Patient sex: M
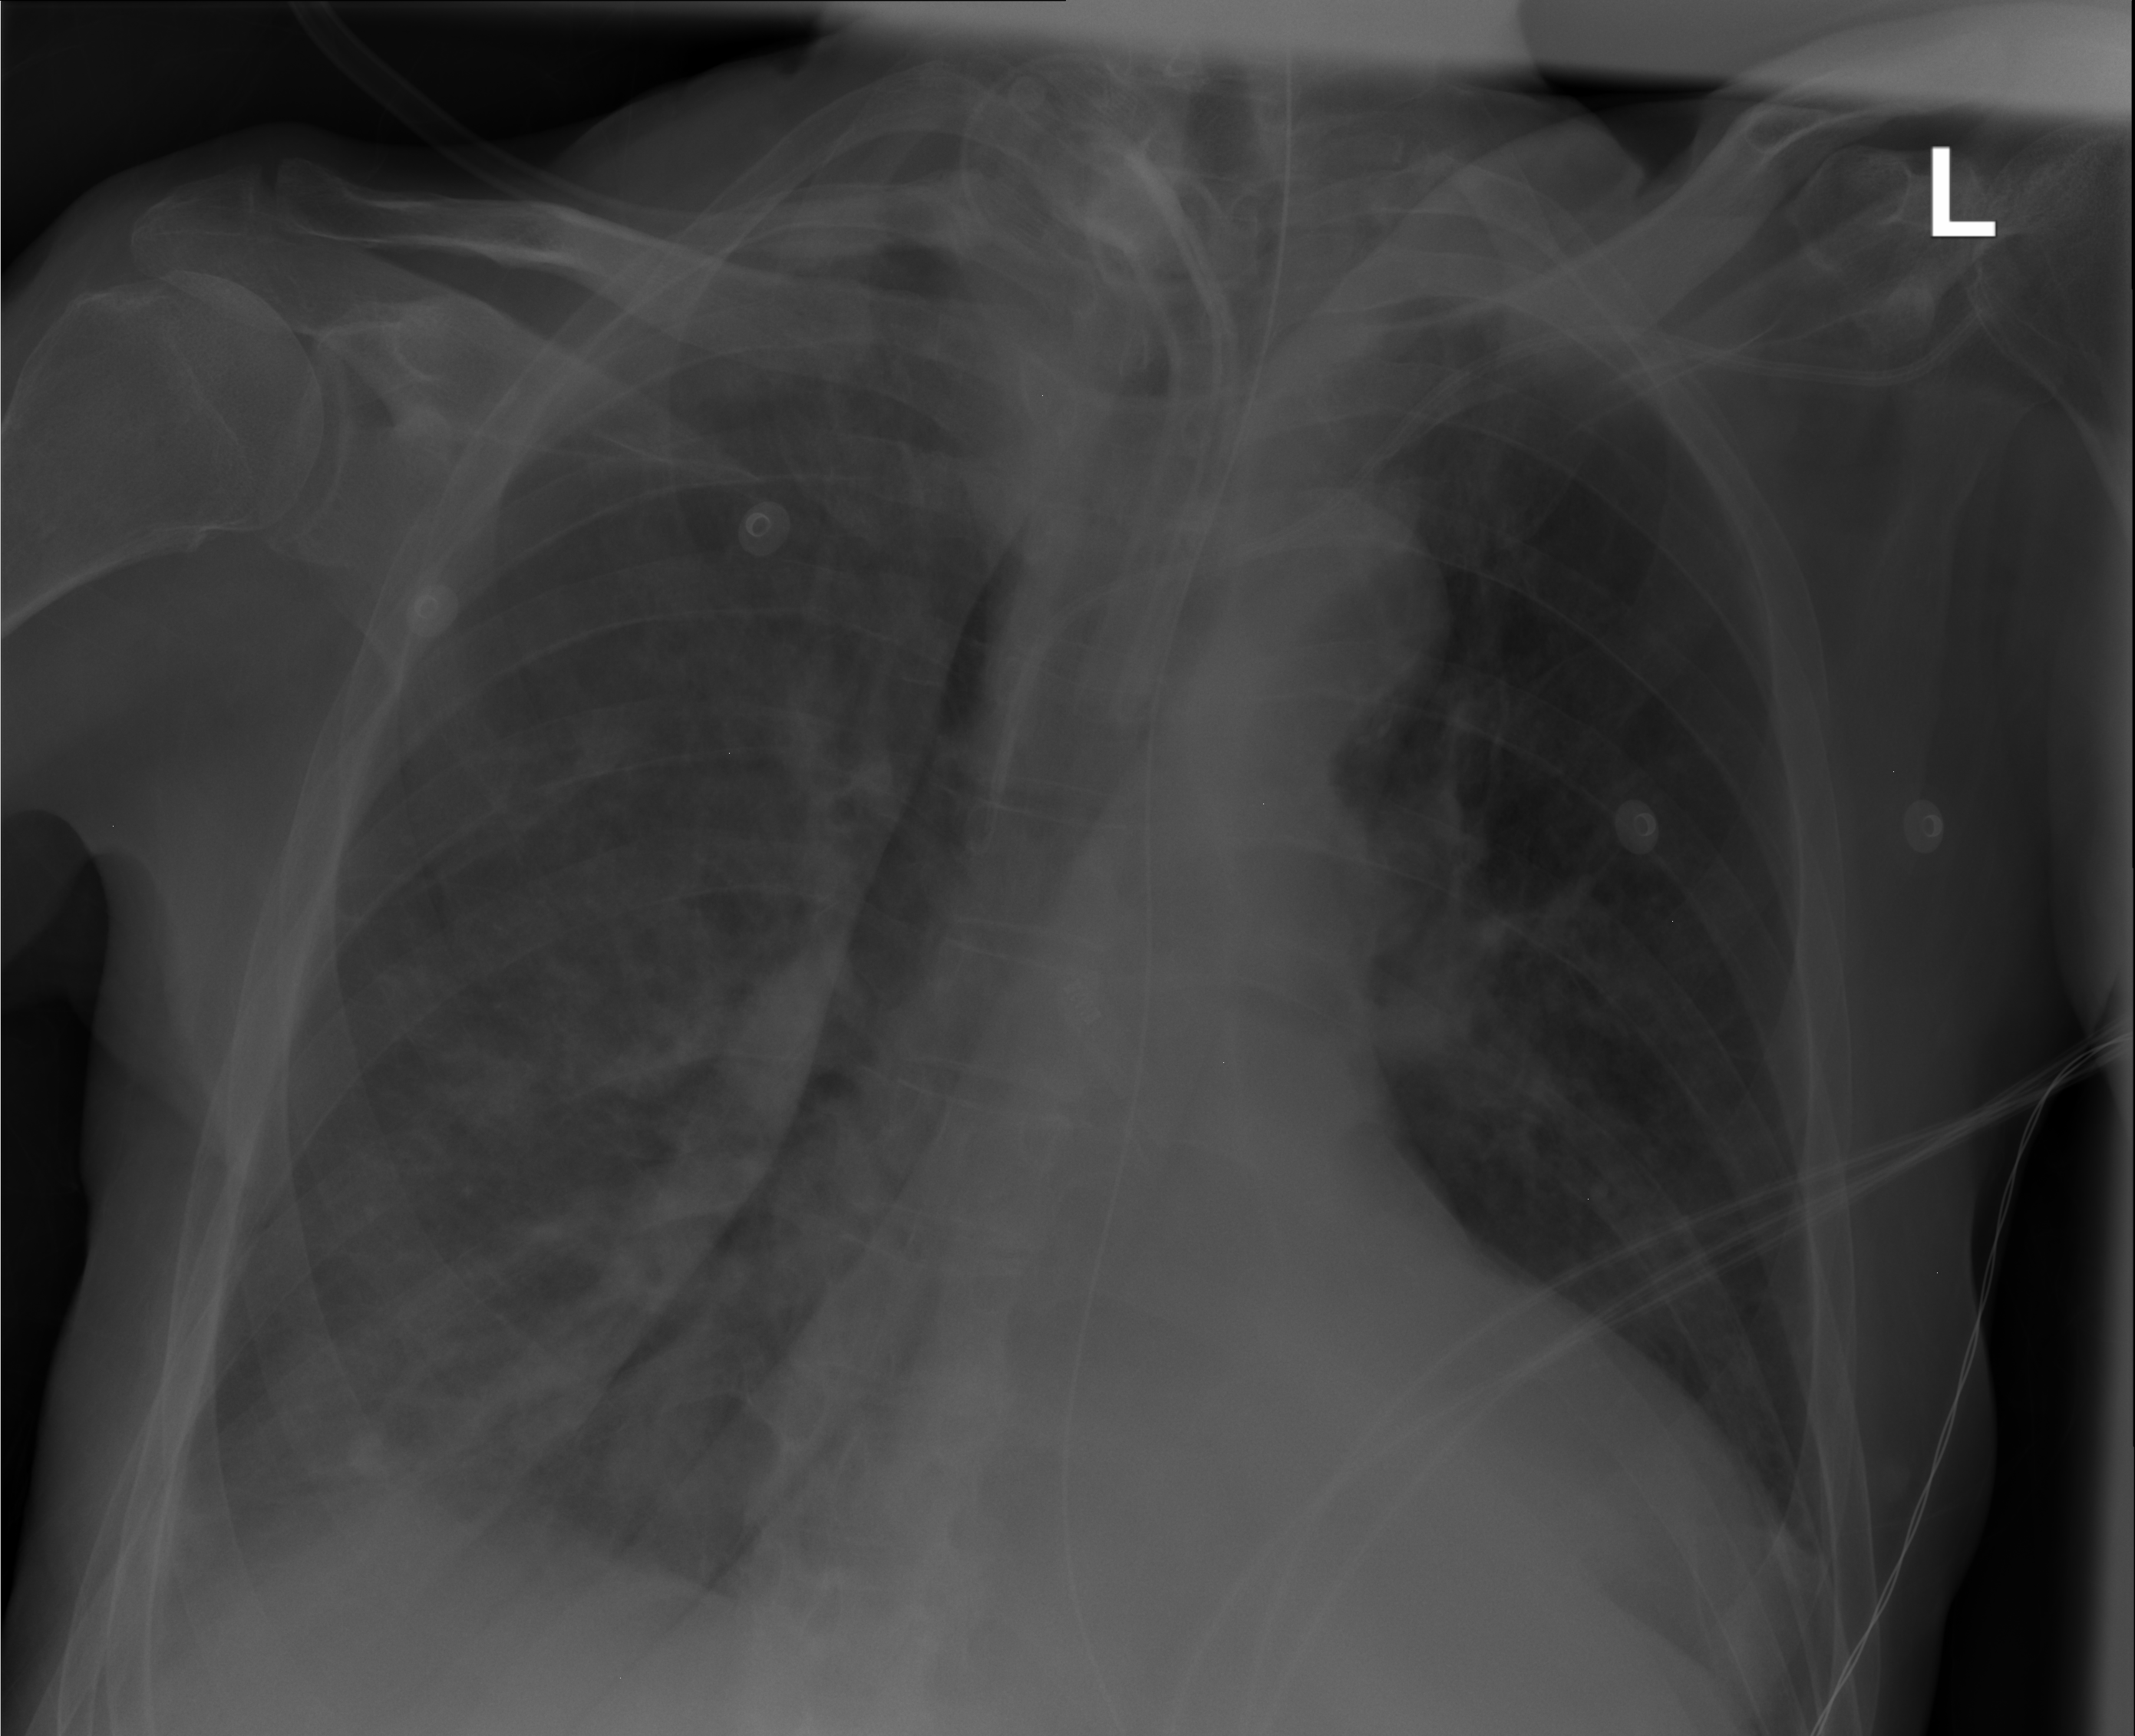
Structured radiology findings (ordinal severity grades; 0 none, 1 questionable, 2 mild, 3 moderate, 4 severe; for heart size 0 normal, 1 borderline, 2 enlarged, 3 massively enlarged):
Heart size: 1
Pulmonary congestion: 0
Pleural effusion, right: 0
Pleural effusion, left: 0
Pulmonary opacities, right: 2
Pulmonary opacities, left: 0
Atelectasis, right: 0
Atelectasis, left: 0